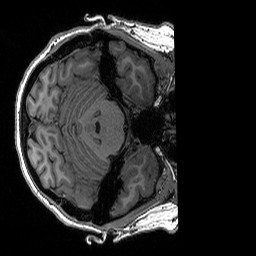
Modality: T1w
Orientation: axial
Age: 38
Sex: female
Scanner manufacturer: siemens
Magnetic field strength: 3 T
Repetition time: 2.53 s
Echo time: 0.0033 s